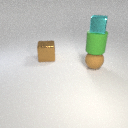
large green rubber cylinder above large brown rubber sphere